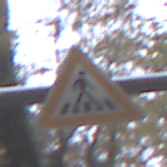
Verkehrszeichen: FussgaengerueberwegLinks
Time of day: MorningAfternoon
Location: Outdoor (Nature)
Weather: Overcast
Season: Autumn
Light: Natural